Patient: sex M, age 49
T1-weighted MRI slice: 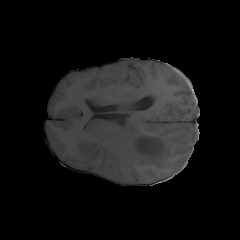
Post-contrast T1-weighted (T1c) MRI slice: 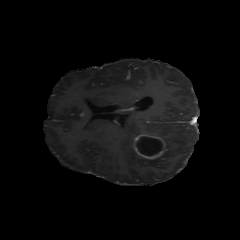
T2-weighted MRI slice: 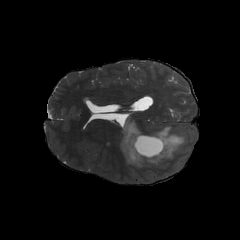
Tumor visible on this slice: yes
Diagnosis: Astrocytoma, IDH-mutant
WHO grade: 4